Aerial crown-view tile of a tropical tree (Barro Colorado Island, Panama), acquired 20240716:
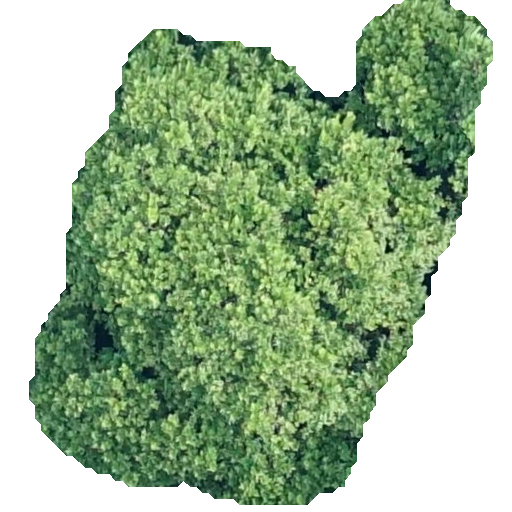
Species: Anacardium excelsum
GBIF accepted scientific name: Anacardium excelsum
Crown area: 250.234 m²